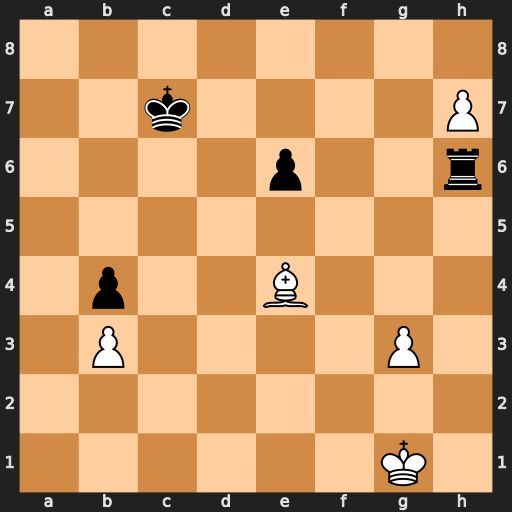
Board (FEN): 8/2k4P/4p2r/8/1p2B3/1P4P1/8/6K1
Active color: w
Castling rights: -
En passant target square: -
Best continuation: g4 Kd6 g5 Rh4 g6 Ke7 g7